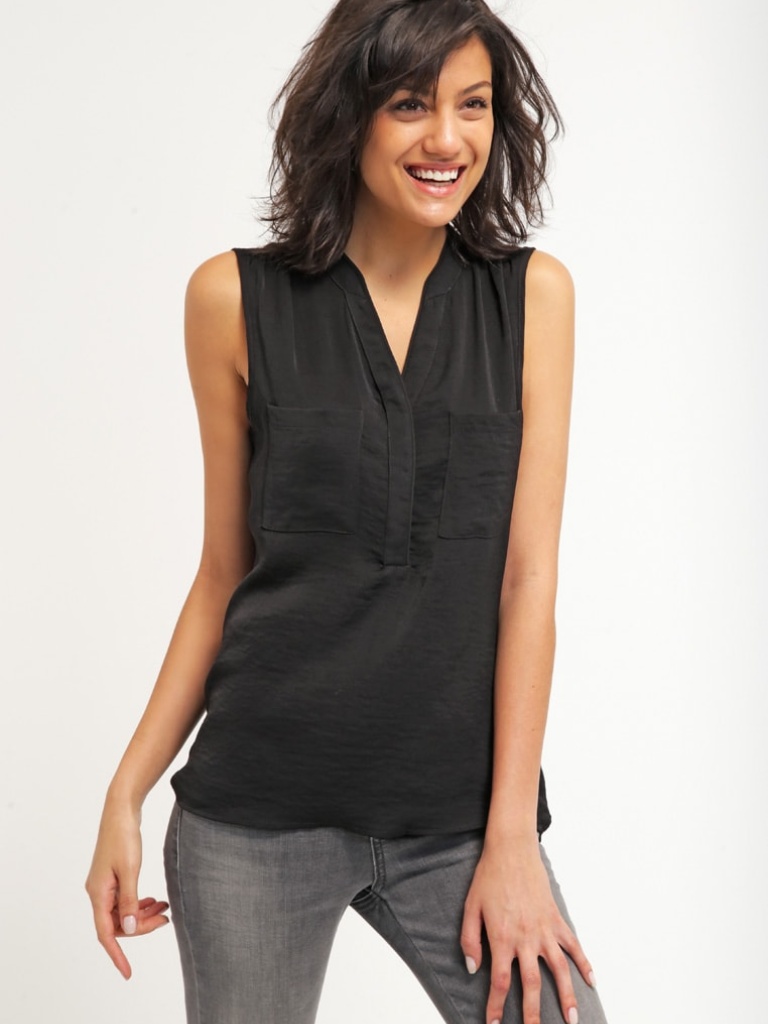
linen relaxed sleeveless tunic length Untucked mandarin blouse